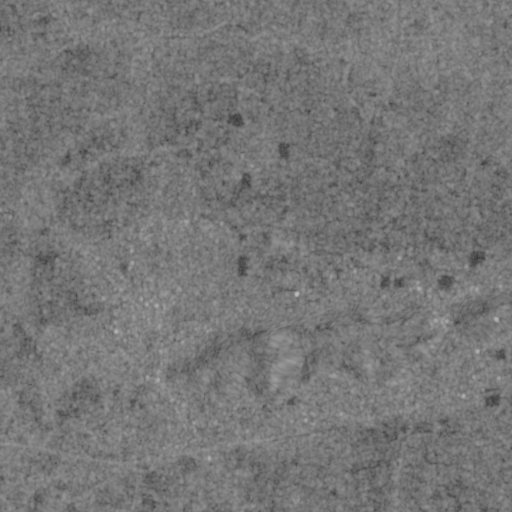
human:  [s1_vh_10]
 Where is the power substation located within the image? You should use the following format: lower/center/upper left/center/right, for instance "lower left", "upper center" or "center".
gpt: The power substation is located in the center of the image.
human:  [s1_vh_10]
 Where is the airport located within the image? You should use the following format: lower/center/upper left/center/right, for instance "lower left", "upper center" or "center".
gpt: There is no airport in the image.

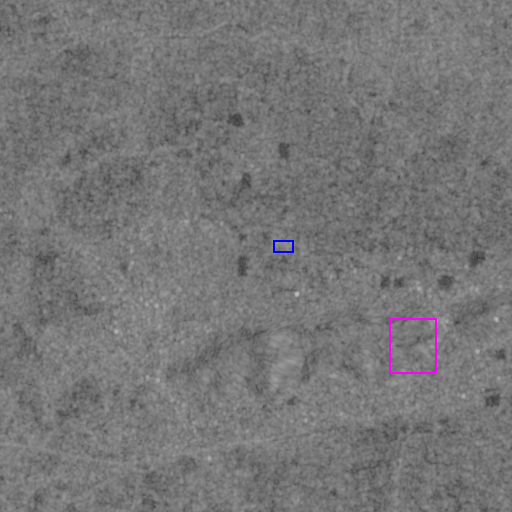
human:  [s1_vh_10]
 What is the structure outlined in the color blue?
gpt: The structure outlined in blue is a power substation.
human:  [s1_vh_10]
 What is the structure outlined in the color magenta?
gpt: The structure outlined in magenta is a quarry.
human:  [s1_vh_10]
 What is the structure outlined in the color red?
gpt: There is no red outline.